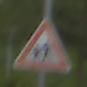
Verkehrszeichen: KinderRechts
Umgebung: Outdoor, Nature
Tageszeit: Midday
Wetter: Overcast
Licht: Natural
Jahreszeit: Autumn
Kontrast: LowContrast